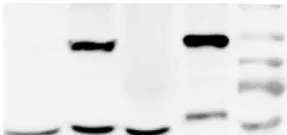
(A) Western blot of HEK293 extracts from cells transfected with wild-type or mutant TPOs. Lane: 1) pCDNA 3.1; Lane 2) Arg665Trp-TPO, 103 kDa; Lane 3) delT668-TPO, 35 kDa; Lane 4) TPO-WT; 103 kDa; Lane 5) molecular weight marker Thermo Scientific Page Ruler (Thermo Scientific, Carlsbad, CA). All strains expressed the endogenous control alpha-tubulin (53 kDa).
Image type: pathology (immunostaining)